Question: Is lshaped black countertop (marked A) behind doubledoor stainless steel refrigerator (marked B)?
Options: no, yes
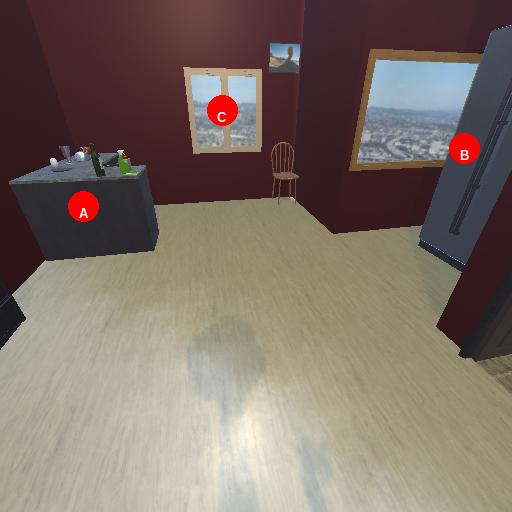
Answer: no